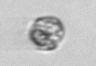
Label: coccolithophorid